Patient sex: M
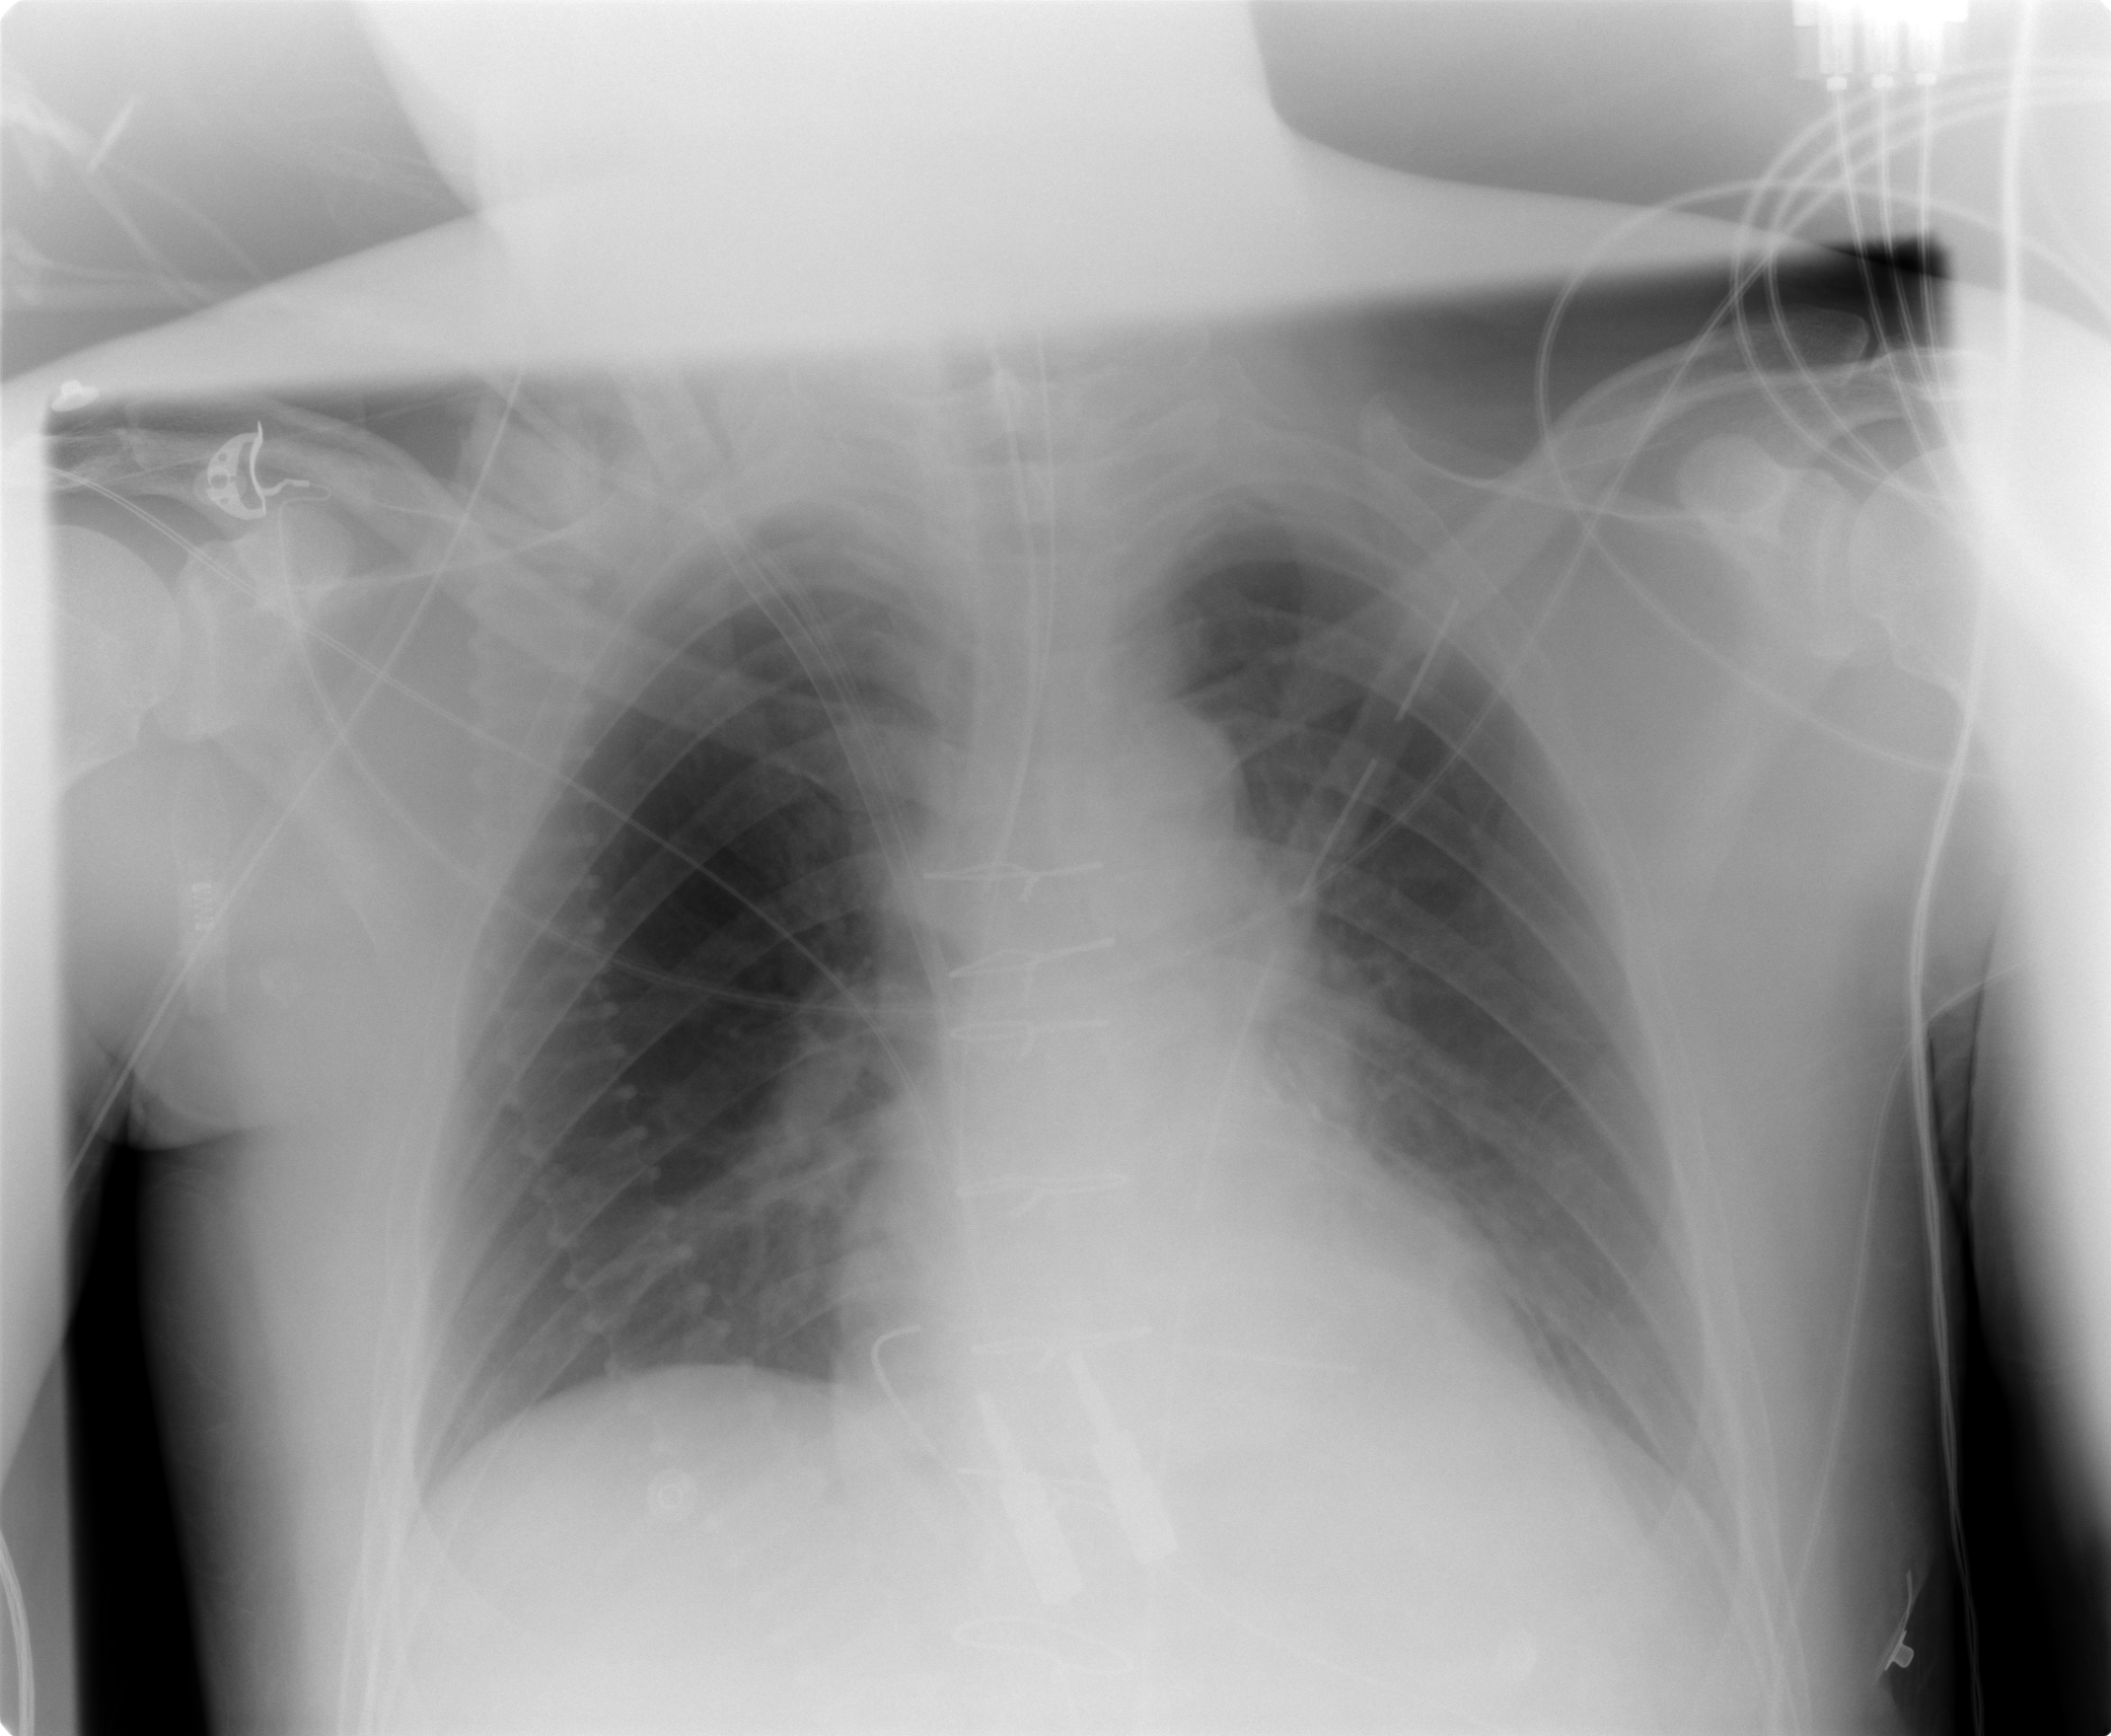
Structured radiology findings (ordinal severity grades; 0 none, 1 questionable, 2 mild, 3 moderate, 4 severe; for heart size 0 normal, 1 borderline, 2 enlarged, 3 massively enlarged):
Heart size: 0
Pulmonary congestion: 0
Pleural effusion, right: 0
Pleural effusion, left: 1
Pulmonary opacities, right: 0
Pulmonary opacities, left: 0
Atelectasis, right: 0
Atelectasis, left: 0